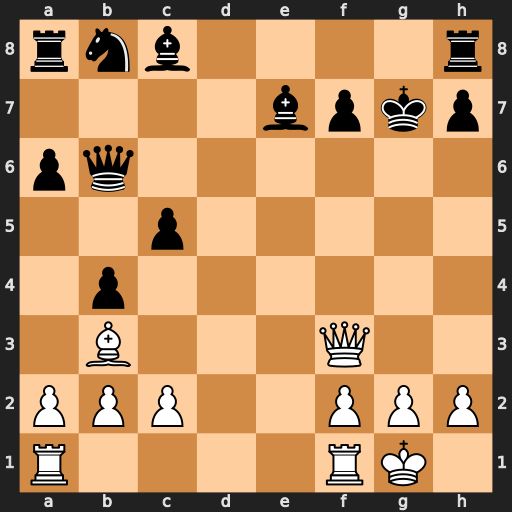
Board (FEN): rnb4r/4bpkp/pq6/2p5/1p6/1B3Q2/PPP2PPP/R4RK1
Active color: w
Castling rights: -
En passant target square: -
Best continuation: Qxf7+ Kh6 Qxe7